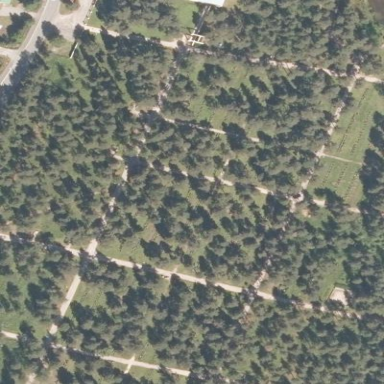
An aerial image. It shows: Cemetery.